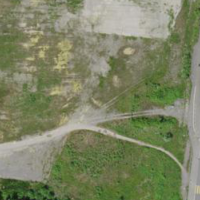
EUNIS habitat code: 56
Species observed at this site:
Dipsacus fullonum